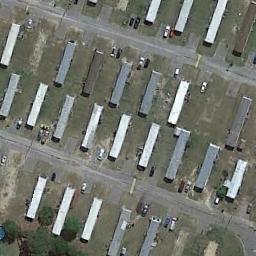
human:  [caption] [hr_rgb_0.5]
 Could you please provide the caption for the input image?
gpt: There are many buildings in the mobile home park .

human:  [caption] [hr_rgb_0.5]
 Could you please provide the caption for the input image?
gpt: Here is a road with mobile homes on both sides .

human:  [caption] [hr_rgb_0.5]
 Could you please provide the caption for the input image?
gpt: The mobile home park is on the bare land next to the road .

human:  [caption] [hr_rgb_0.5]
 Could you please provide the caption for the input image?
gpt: There are some white buildings and gray buildings in the mobile home park .

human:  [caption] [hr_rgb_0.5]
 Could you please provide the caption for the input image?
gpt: The mobile home park has some mobile homes arranged in lines on the grass and some cars parked next to mobile homes .